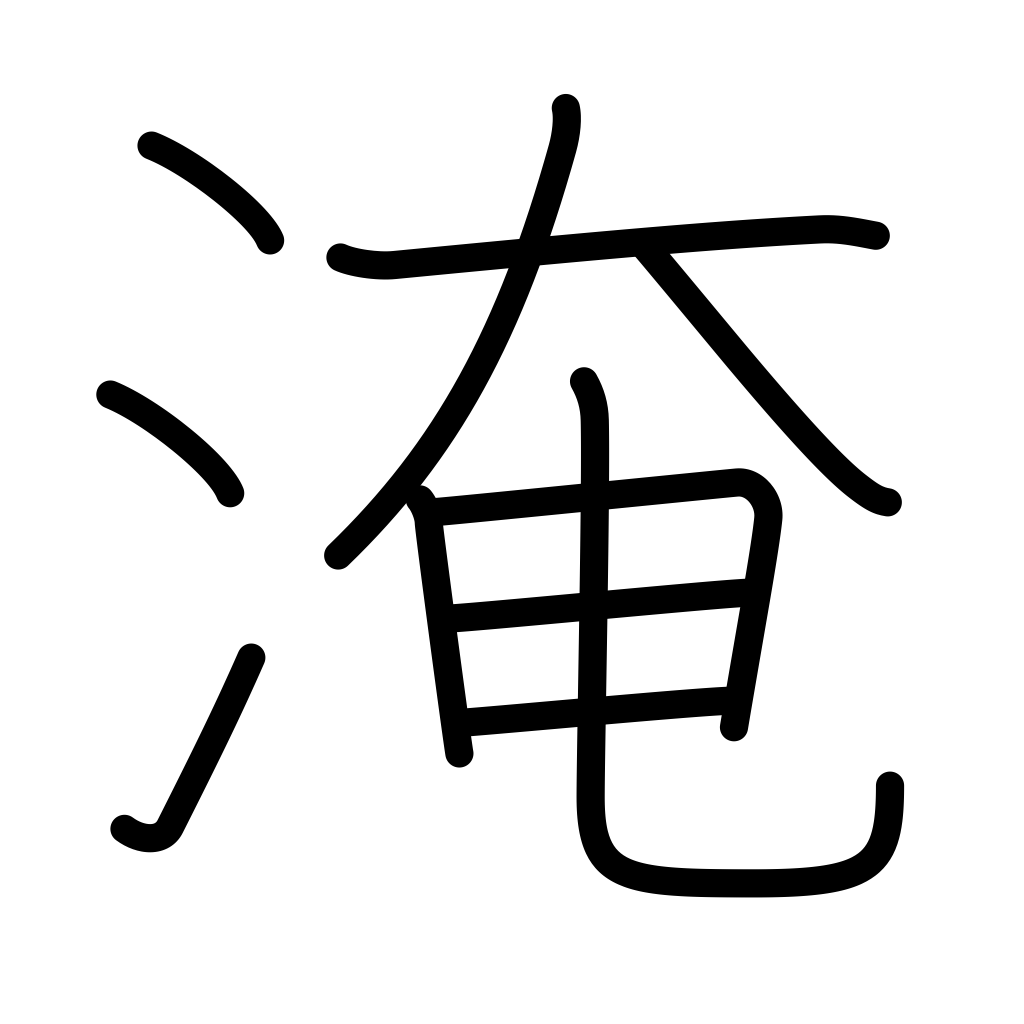
Meaning: dip, soak, immerse, stop, linger